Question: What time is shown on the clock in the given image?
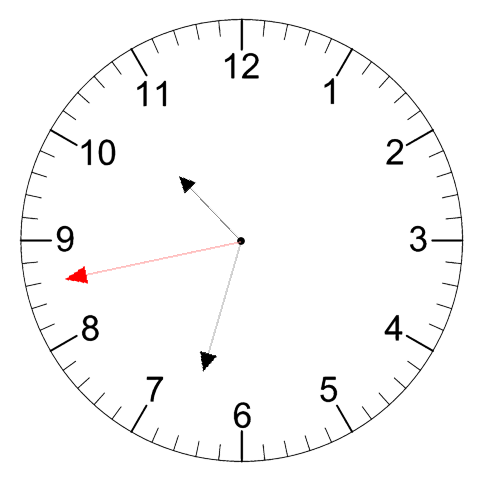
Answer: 10:32:43